【题型】选择题　【知识点】平面几何　【难度】easy
如图，在$\odot O$的内接$\triangle ABC$中，$AB=AC$．射线$CO$交$\odot O$于点$D$．若$\angle ABC=76^\circ$，则$\angle DCB$的度数为( \   \ )

\vspace{3pt}
\noindent
A．$52^\circ$\qquad B．$62^\circ$\qquad C．$68^\circ$\qquad D．$72^\circ$
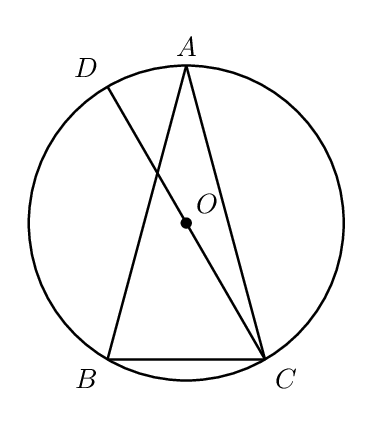
【解答】
\vspace{8pt}
\noindent
\textbf{【答案】}B

\vspace{3pt}
\noindent
\textbf{【分析】}本题主要考查了等边对等角、三角形的内角和定理、圆周角定理等知识点，灵活运用相关知识成为解题的关键．

由等边对等角可得$\angle ACB=\angle ABC=76^\circ$，再根据三角形内角和定理可得$\angle A=28^\circ$；如图：连接$BO$，由圆周角定理可得$\angle BOC=2\angle A=56^\circ$；再根据等边对等角以及三角形内角和定理即可解答．

\vspace{5pt}
\noindent
\textbf{【详解】}解：$\because AB=AC$，$\angle ABC=76^\circ$，

\noindent
$\therefore \angle ACB=\angle ABC=76^\circ$，

\noindent
$\therefore \angle A=180^\circ-\angle ACB-\angle ABC=28^\circ$，

\noindent
如图：连接$BO$，则$\angle BOC=2\angle A=56^\circ$，

\noindent
$\because OB=OC$，

\noindent
$\therefore \angle DCB=\angle OBC=\dfrac{180^\circ-\angle BOC}{2}=\dfrac{180^\circ-56^\circ}{2}=62^\circ$．

\noindent
故选：B．

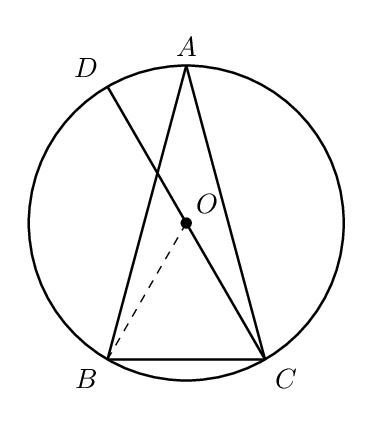